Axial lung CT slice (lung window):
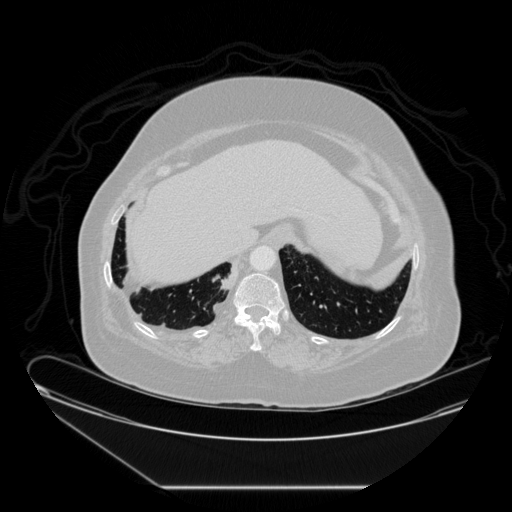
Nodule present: no